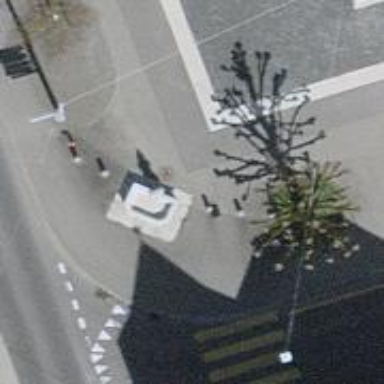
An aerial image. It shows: Fountain.